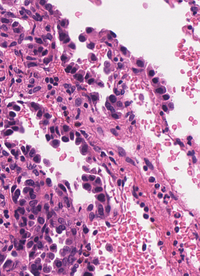
Tumor epithelial tissue: yes
Tumor-associated stroma tissue: yes
Normal tissue: no